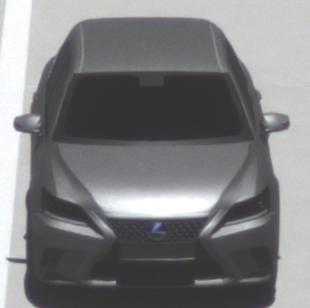
Make: Lexus
Model: CT 200h
Detailed model: CT (A10)
Model produced from: 2014/03
Model produced until: 2017/10
Doors: 5
Color: gray
Road condition: dry road
Daytime: midday
Contrast: high contrast